Brain MRI, t1w sequence, axial 2D slice.
Patient: age 30, sex M, weight 95 kg, height 1.95 m
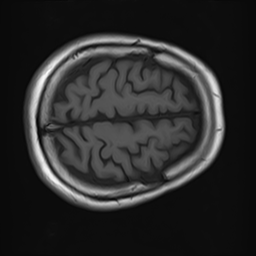